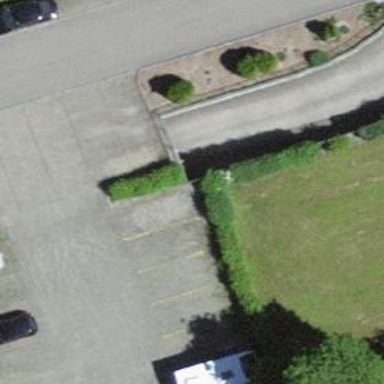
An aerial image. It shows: Parking entrance.